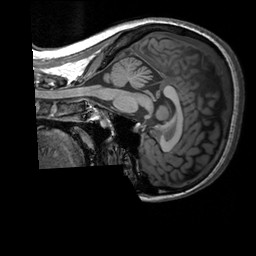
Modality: T1w
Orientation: sagittal
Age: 30
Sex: female
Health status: healthy
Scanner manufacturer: siemens
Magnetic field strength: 3 T
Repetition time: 2.3 s
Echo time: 0.00303 s